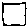
Label: square